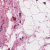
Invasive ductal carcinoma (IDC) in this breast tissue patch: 0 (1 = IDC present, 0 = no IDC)